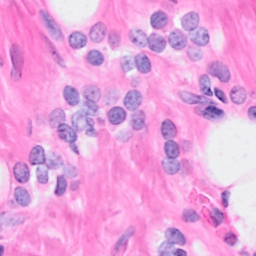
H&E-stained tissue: Breast